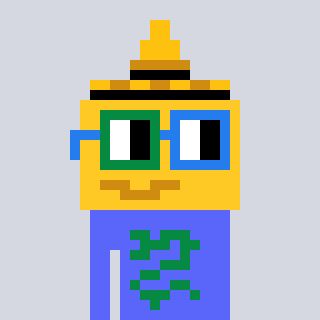
a pixel art character with square green and blue glasses, a mustard-shaped head and a purple-colored body on a cool background